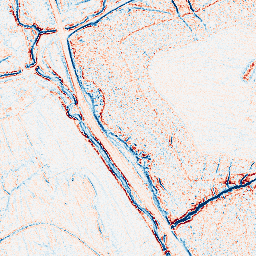
Category: edge_preserving
Decomposition family: anisotropic_diffusion
Decomposition parameters: iterations: 10
kappa: 50
gamma: 0.05
Upsampling method: bspline
Upsampling parameters: scale: 2
Upsampling scale: 2